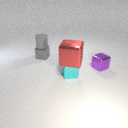
small gray metal cube to the left of small purple metal cube